Interaction volume radius: 5 \u00c5
Interaction volume height: 40 \u00c5
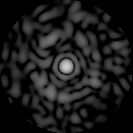
Disorder parameter: 0.8414